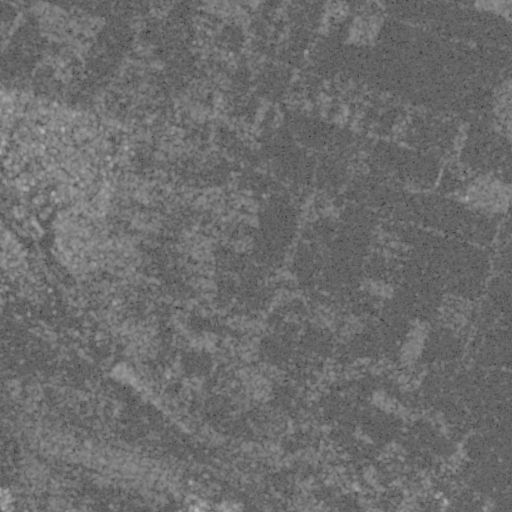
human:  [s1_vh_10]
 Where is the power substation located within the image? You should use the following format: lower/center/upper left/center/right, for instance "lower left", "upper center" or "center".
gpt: The power substation is located in the lower center of the image.
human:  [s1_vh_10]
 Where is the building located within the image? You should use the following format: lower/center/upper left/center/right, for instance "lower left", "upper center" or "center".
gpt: There is no building in the image.

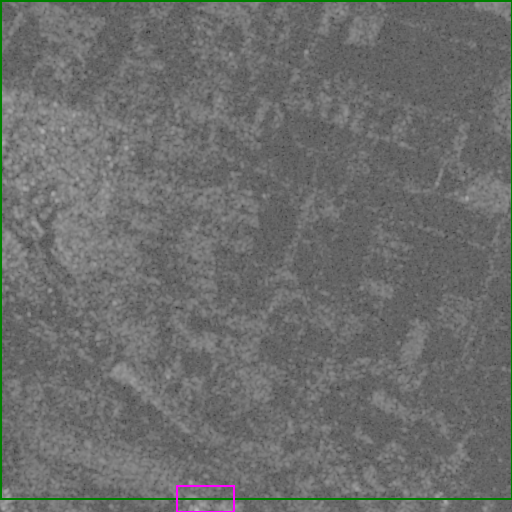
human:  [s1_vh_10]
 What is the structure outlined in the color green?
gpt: The structure outlined in green is a crop field.
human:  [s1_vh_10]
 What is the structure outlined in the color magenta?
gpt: The structure outlined in magenta is a power substation.
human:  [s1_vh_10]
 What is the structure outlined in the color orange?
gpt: There is no orange outline.